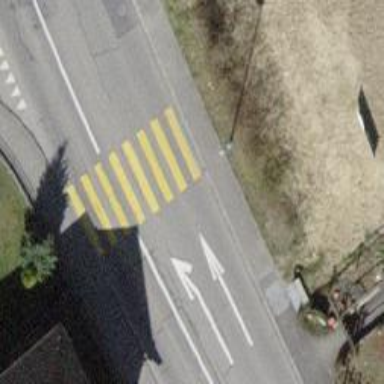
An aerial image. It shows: Marked crossing on the road.